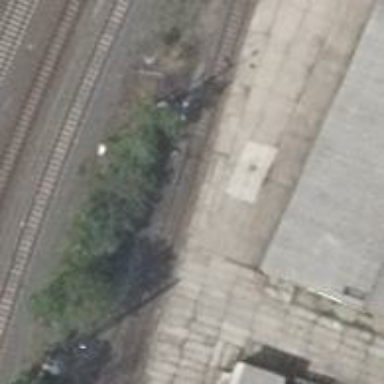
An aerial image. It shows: Railway switch.